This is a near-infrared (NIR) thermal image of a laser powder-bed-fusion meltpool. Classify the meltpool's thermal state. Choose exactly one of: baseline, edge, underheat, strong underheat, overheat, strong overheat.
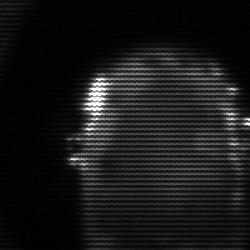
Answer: baseline